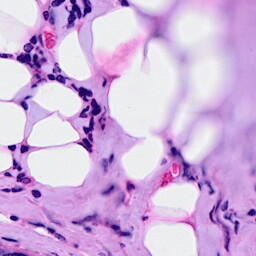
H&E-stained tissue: Breast